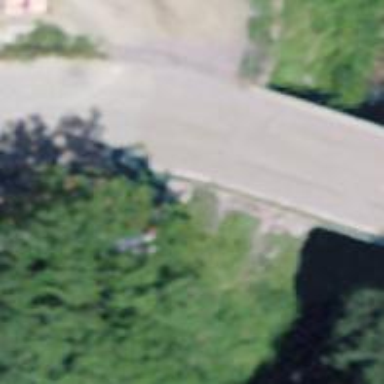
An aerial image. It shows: Asphalt tertiary road on bridge.